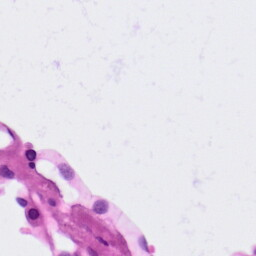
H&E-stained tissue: Lung